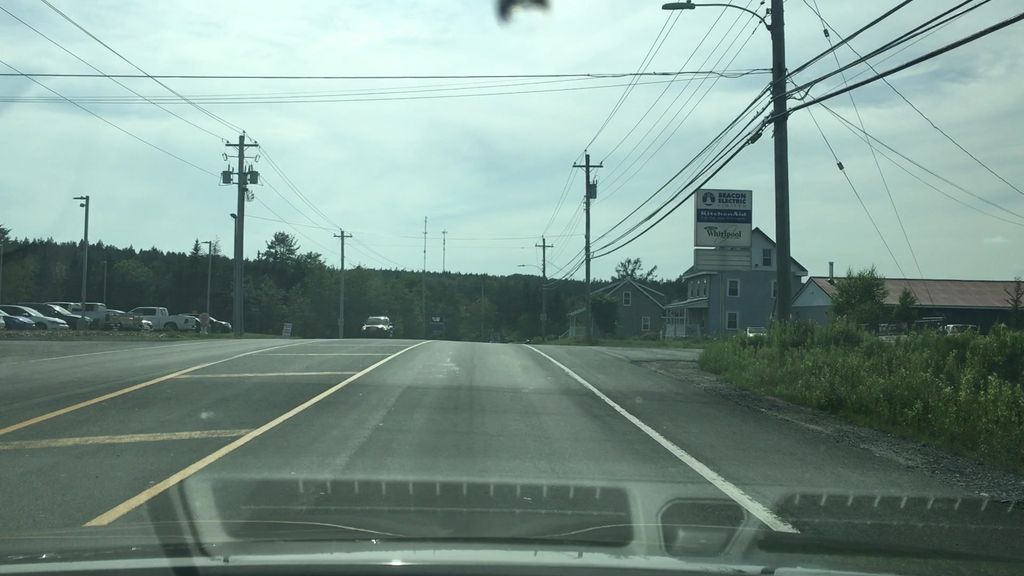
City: halifax